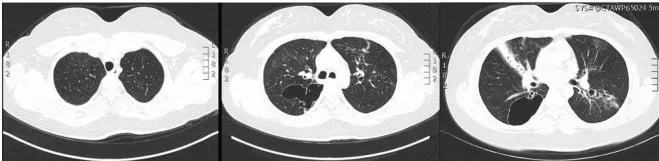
Pulmonary imaging by CT scan. (B) December 2020: multiple cystic and columnar dilated bronchial shadows of variable size in both lungs, with exudative foci in the middle lobe of the right lung.
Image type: radiology (ct)